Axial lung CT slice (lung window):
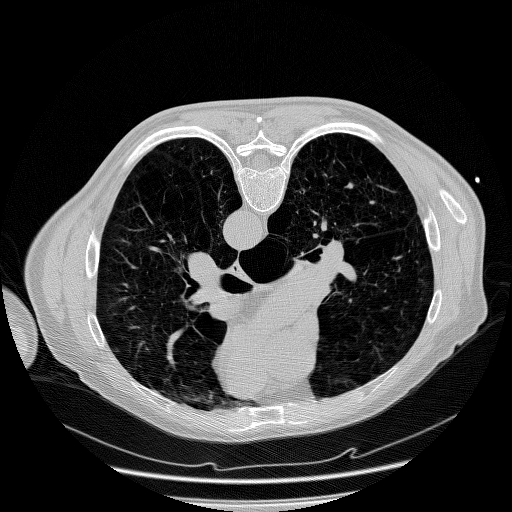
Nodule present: no